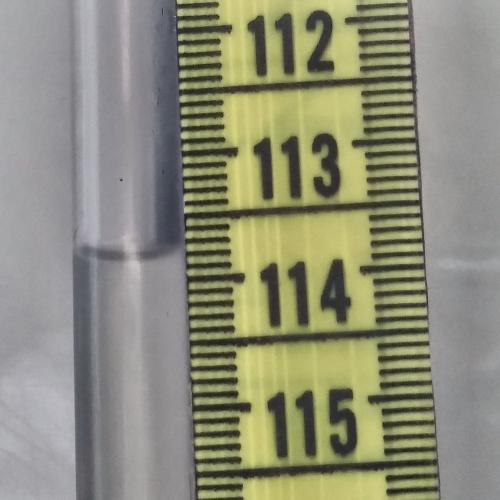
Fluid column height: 113.8 cm